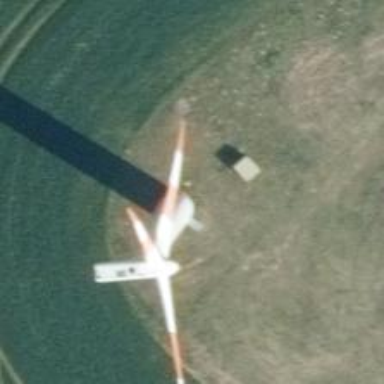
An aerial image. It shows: Wind generator of the horizontal axis type made by Vestas.